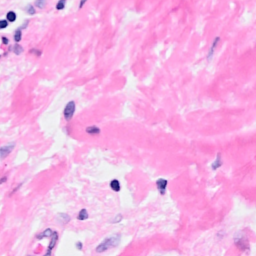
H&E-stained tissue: Breast